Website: bh-photo
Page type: payment
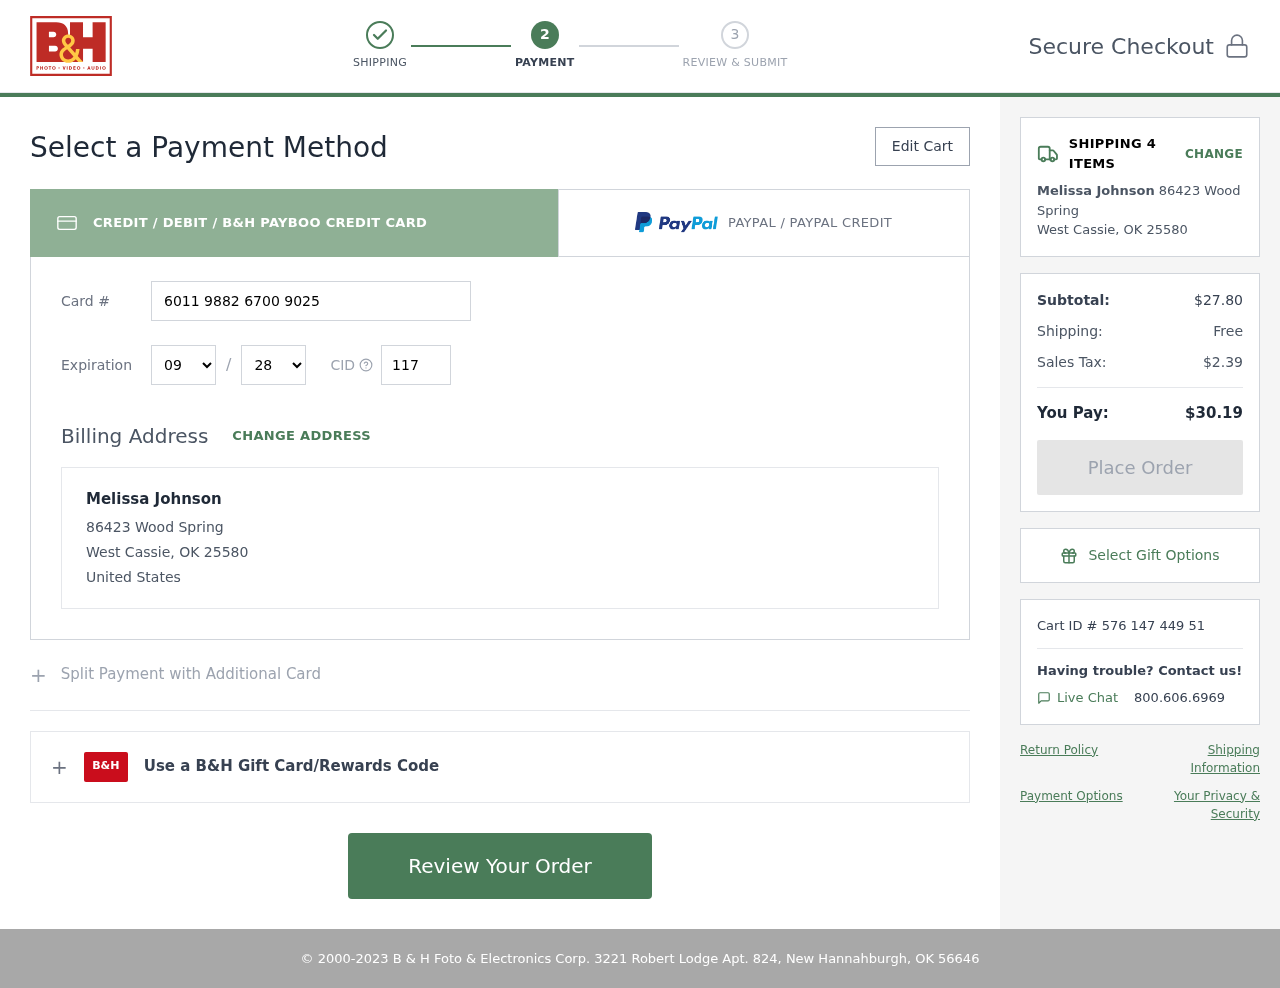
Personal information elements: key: PII_CARD_CVV
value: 117
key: PII_CARD_EXPIRY_MONTH
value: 09
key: PII_CARD_EXPIRY_YEAR
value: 28
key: PII_CARD_NUMBER
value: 6011 9882 6700 9025
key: PII_CITY_STATE_ZIP
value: West Cassie, OK 25580
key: PII_COUNTRY
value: United States
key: PII_FULLNAME
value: Melissa Johnson
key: PII_STREET
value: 86423 Wood Spring
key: PII_FULLNAME2
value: Melissa Johnson
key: PII_STREET2
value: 86423 Wood Spring
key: PII_CITY_STATE_ZIP2
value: West Cassie, OK 25580
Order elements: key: ORDER_NUM_ITEMS
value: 4
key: ORDER_SUBTOTAL
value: $27.80
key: ORDER_SHIPPING_COST
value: Free
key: ORDER_TAX
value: $2.39
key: ORDER_TOTAL
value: $30.19
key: ORDER_ID
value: Cart ID # 576 147 449 51